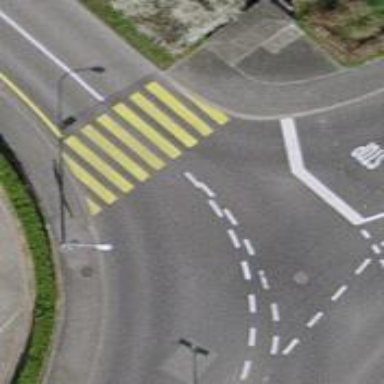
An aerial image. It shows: Crossing on asphalt footway marked by zebra sign.